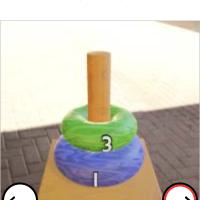
Task: sum
Answer: 4